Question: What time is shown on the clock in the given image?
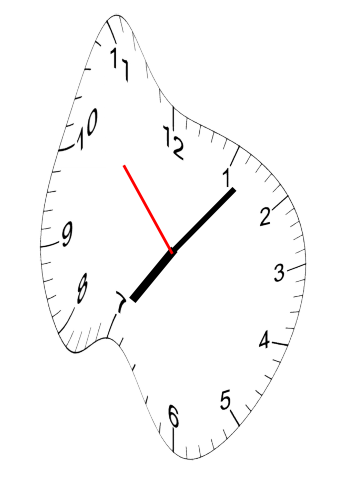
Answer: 07:06:53